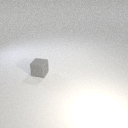
small gray rubber cube